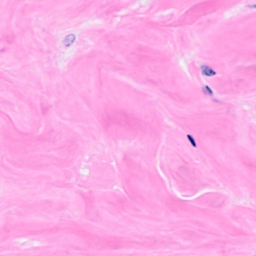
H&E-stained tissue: Breast